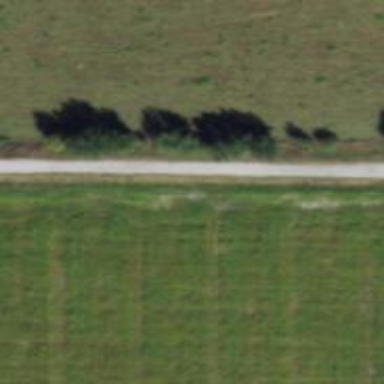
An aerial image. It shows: Abandoned road.